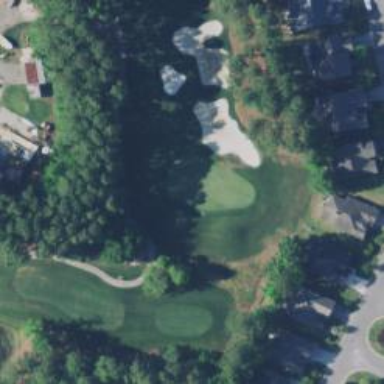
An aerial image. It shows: Golf hole.